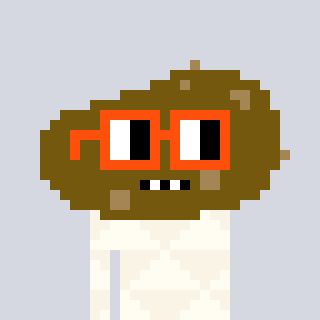
a pixel art character with square orange glasses, a potato-shaped head and a grayscale-colored body on a cool background